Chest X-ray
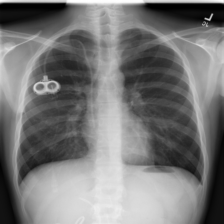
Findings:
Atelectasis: negative
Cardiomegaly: negative
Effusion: negative
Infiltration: negative
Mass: negative
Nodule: negative
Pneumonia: negative
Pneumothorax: negative
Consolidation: negative
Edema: negative
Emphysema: negative
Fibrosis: negative
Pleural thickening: negative
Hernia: negative